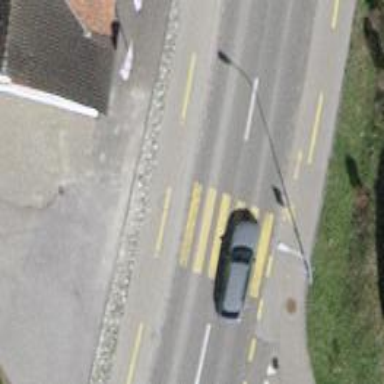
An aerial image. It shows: Zebra crossing on the road.